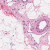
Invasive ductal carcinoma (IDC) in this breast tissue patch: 0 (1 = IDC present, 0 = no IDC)